Field crop: maize
Growth stage: 2
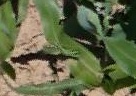
Species: maize